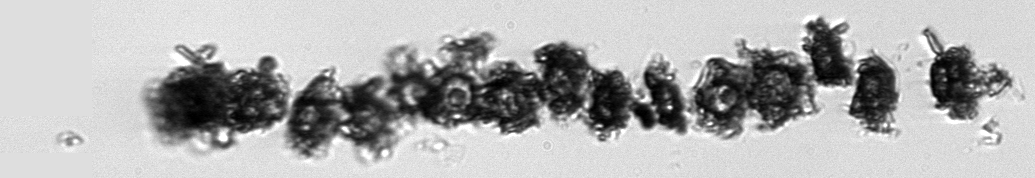
Label: Thalassiosira_TAG_external_detritus